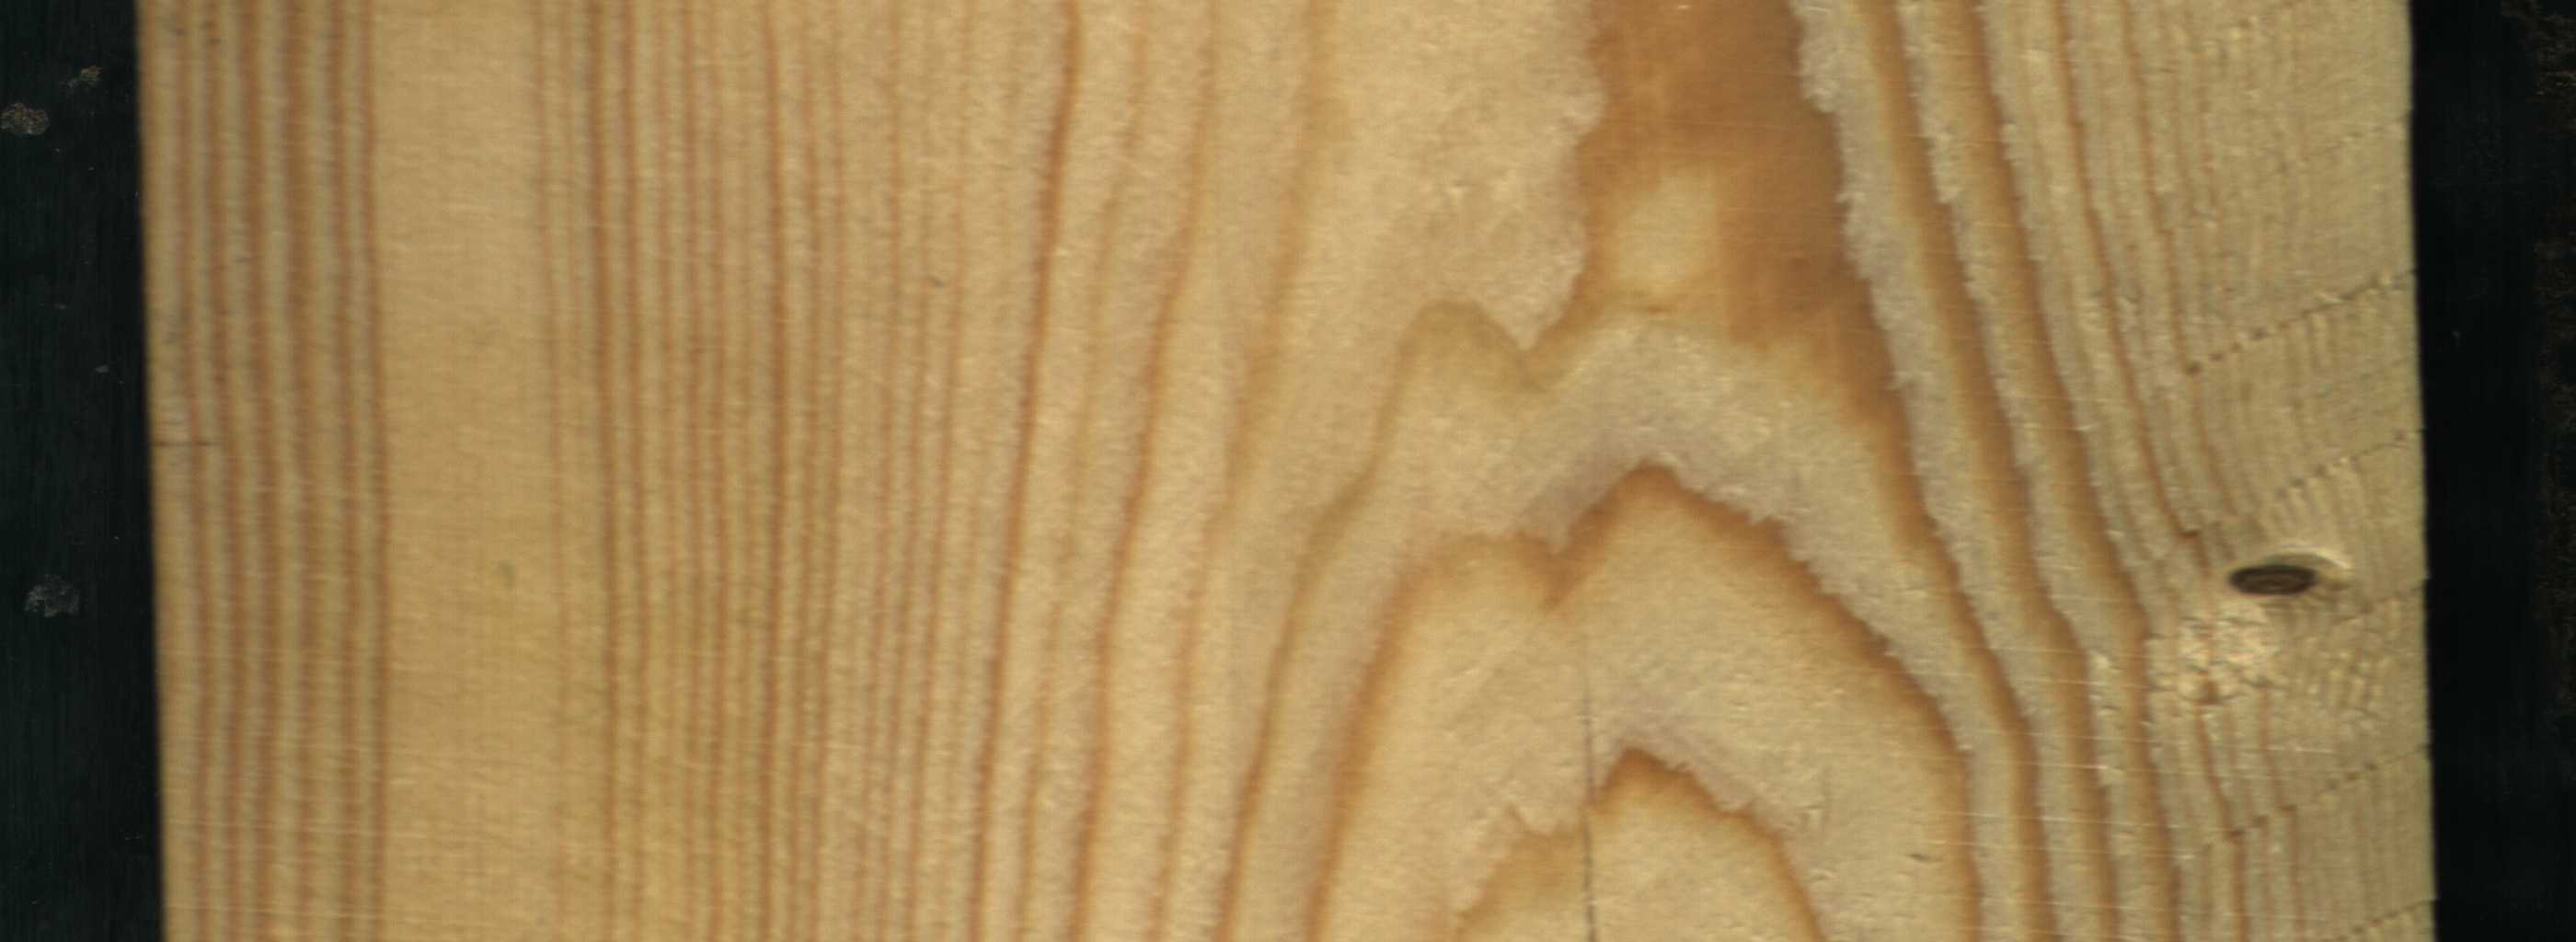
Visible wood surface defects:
Dead_Knot